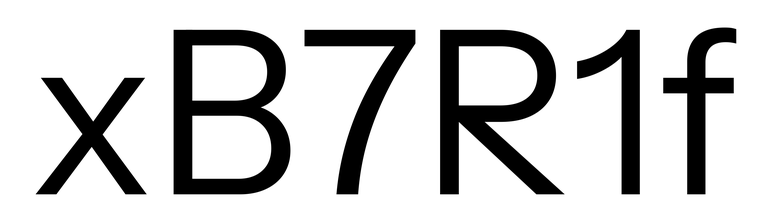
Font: InstrumentSans_Regular